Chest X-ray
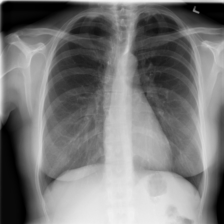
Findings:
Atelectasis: negative
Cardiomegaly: negative
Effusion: negative
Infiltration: negative
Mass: negative
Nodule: negative
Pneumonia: negative
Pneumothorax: negative
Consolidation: negative
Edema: negative
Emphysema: negative
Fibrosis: negative
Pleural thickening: negative
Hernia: negative